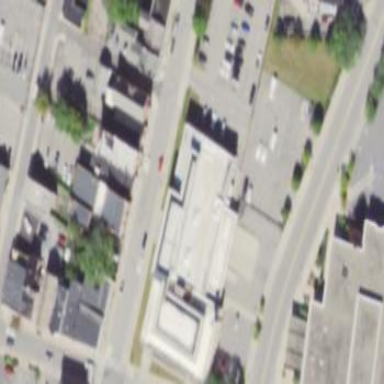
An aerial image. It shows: Public post office building.